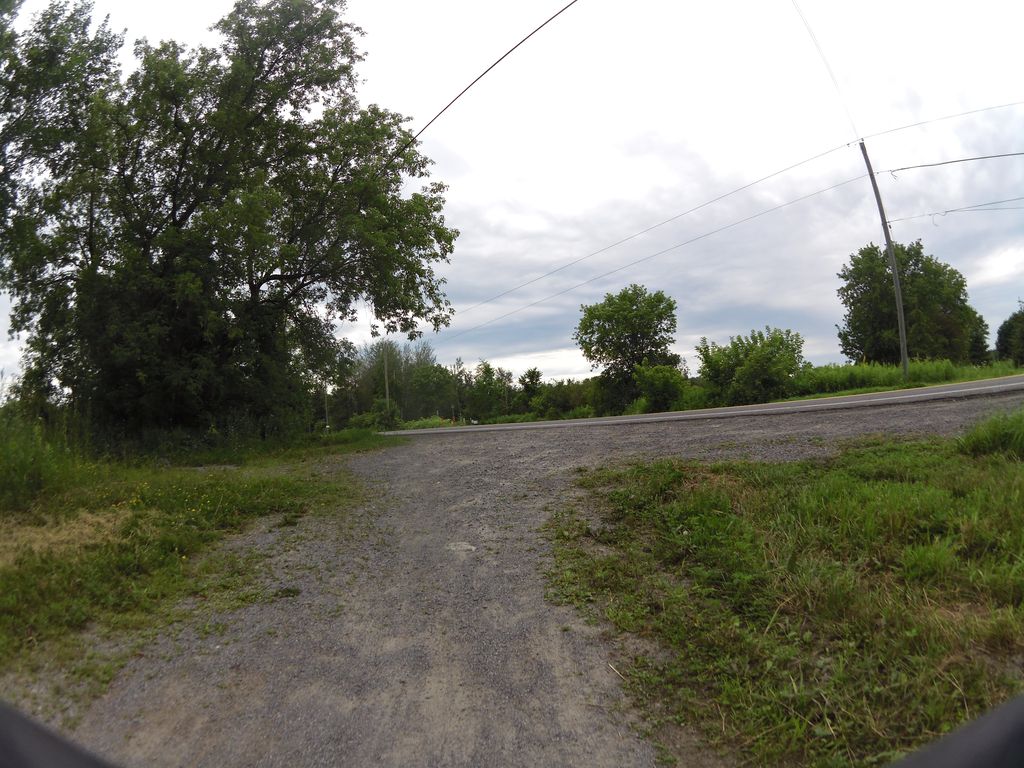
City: ottawa-gatineau